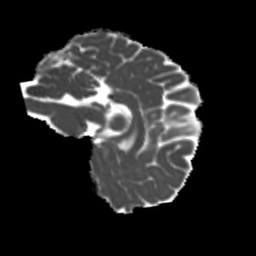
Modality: MD
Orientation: sagittal
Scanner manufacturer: siemens
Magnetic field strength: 3 T
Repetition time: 4 s
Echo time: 0.0594 s